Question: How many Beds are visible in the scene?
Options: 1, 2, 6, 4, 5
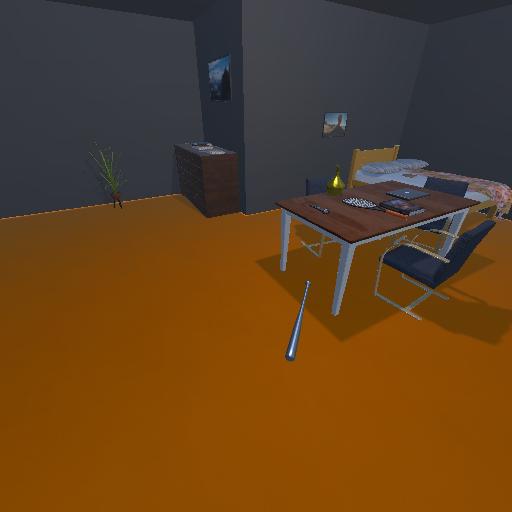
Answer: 1